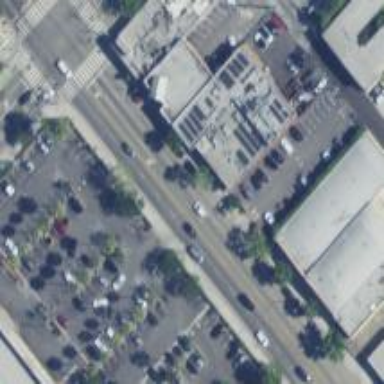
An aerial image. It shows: Asphalt road surrounded by retail establishments. The road is classified as primary highway.